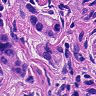
Metastatic tissue present: yes